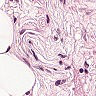
Metastatic tissue present: no